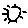
Label: sun